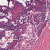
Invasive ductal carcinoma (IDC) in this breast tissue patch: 0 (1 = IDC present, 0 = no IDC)